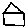
Label: house